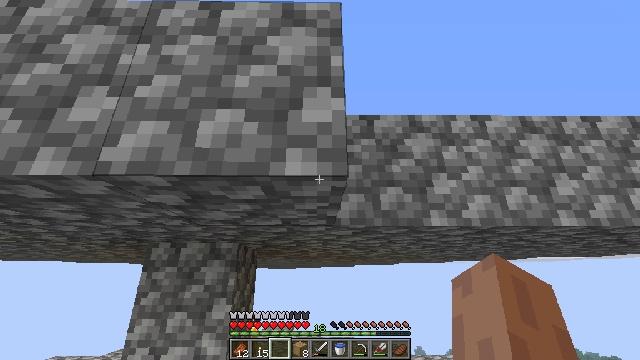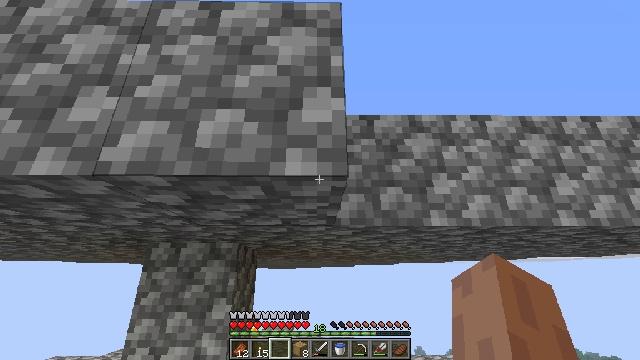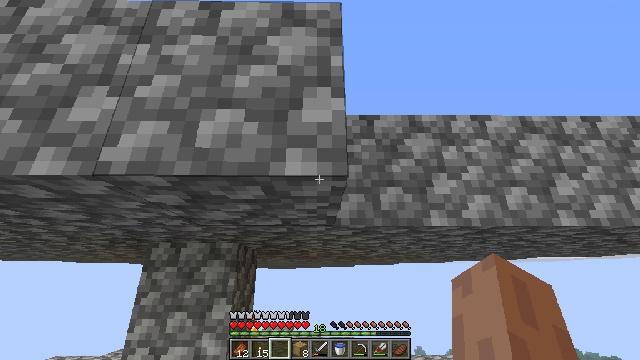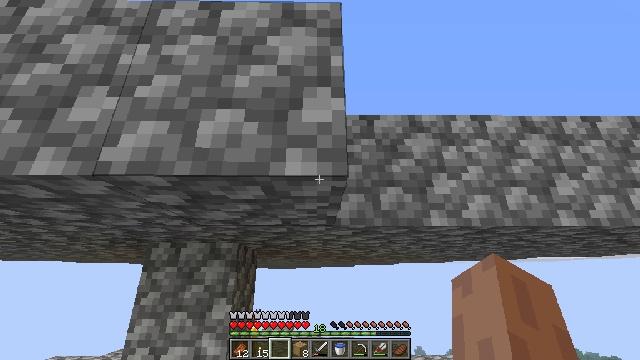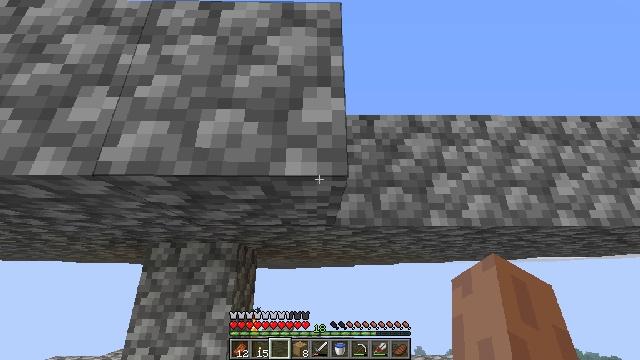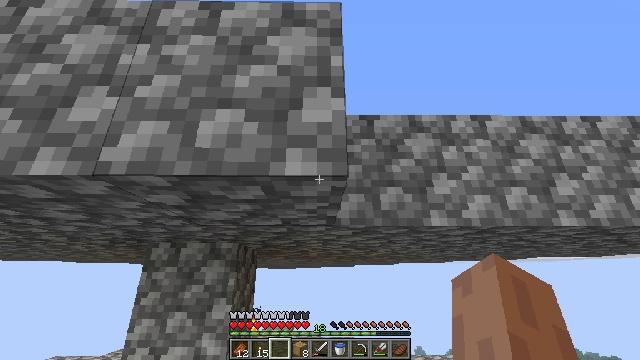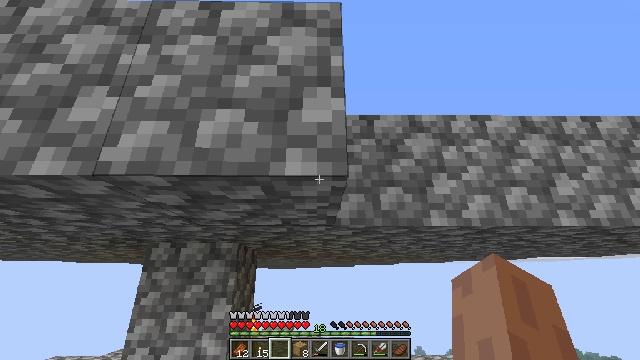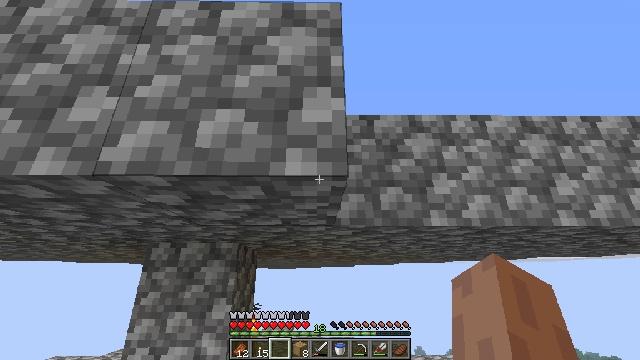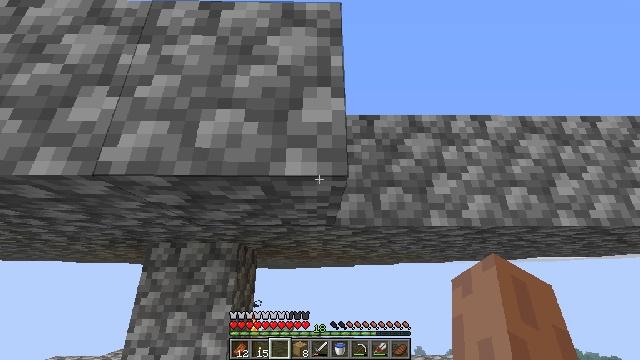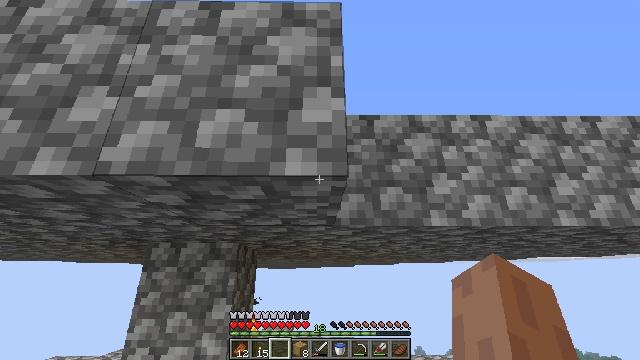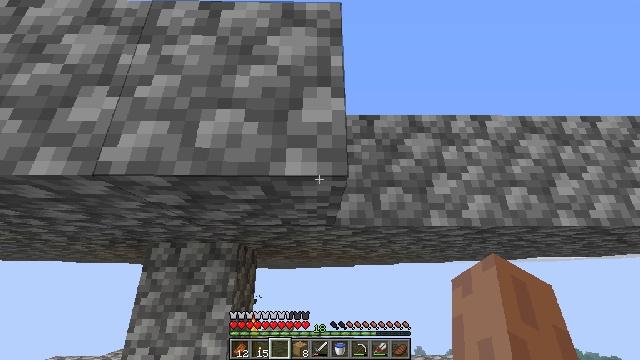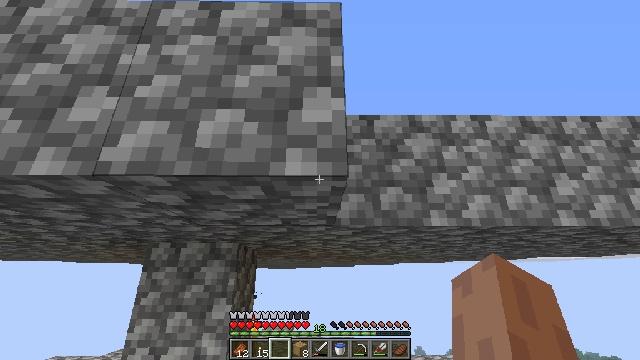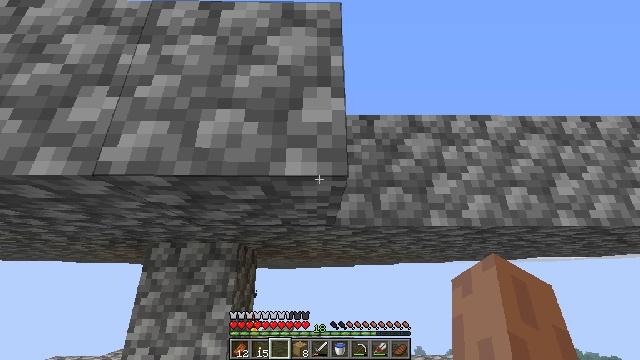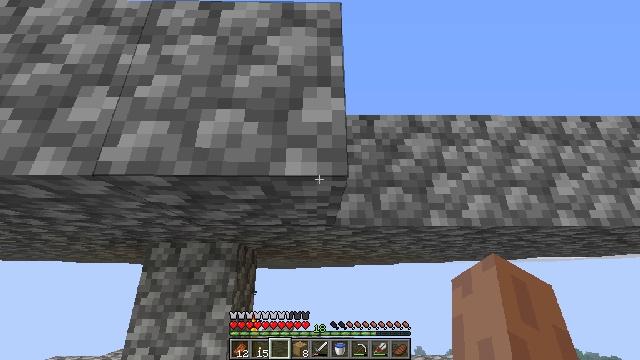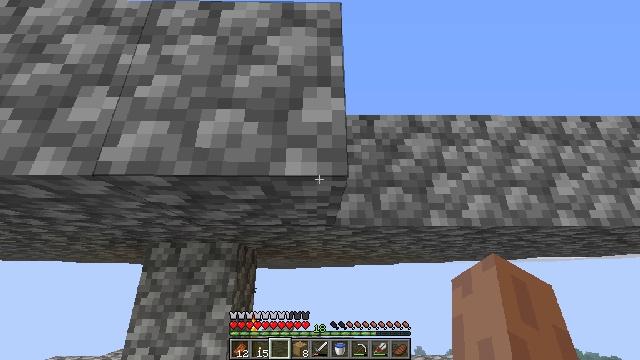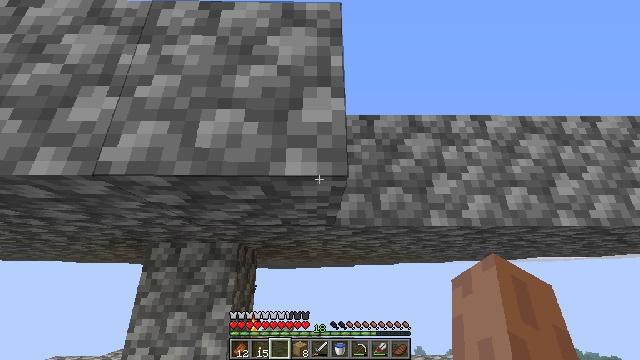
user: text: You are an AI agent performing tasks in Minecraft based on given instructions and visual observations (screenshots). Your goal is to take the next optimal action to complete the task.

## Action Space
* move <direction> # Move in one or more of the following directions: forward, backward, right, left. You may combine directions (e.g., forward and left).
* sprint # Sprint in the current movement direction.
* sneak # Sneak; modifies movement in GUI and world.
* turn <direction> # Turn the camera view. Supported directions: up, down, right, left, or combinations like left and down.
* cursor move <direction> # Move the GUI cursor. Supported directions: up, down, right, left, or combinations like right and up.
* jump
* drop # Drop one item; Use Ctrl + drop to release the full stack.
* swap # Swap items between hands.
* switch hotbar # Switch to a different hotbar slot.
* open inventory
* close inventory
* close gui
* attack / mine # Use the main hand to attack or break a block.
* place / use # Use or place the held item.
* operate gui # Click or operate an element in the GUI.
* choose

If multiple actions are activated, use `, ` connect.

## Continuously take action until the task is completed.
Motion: motion action
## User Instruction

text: Turn raw beef into cooked beef in a furnace.
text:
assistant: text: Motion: no_op
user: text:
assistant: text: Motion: no_op
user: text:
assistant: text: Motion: no_op
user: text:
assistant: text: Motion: no_op
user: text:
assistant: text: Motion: no_op
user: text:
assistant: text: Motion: no_op
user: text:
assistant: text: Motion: no_op
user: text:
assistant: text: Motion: no_op
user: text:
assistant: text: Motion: no_op
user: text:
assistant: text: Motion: no_op
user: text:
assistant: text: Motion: no_op
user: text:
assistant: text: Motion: no_op
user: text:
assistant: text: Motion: no_op
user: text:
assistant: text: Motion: no_op
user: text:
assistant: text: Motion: no_op
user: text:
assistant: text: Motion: no_op
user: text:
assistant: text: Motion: no_op
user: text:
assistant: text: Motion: no_op
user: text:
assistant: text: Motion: no_op
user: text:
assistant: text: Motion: no_op
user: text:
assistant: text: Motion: no_op
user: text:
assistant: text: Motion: no_op
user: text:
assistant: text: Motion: no_op
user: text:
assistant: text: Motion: no_op
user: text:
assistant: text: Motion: no_op
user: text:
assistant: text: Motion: no_op
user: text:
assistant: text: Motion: no_op
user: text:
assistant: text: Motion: no_op
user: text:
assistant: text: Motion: no_op
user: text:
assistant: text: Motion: no_op